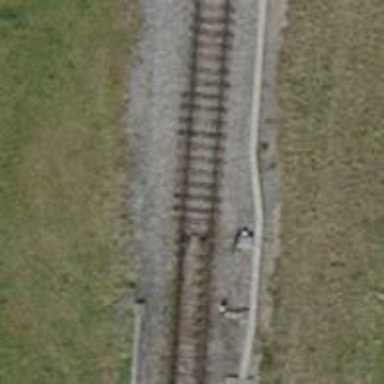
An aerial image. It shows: Railway switch.